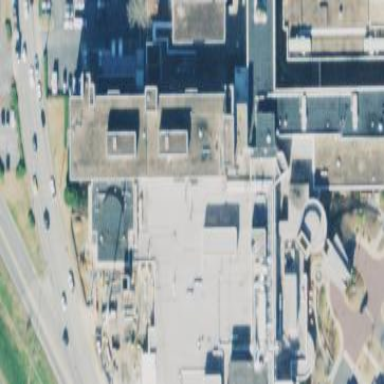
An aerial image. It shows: Hospital building.